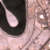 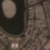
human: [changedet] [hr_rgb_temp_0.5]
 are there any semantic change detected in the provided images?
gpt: The artificial lake and the artificial island have increased in size.